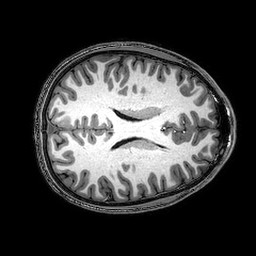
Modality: T1w
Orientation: axial
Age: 21
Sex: male
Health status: healthy
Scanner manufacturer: philips
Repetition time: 0.008146 s
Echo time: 0.00373 s